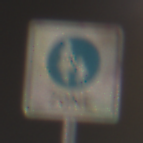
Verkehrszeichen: BeginnFussgaengerzone
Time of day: Night
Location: Outdoor (Urban)
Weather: PartlyCloudy
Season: NotSpecified
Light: Artificial